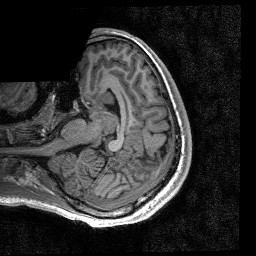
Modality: T1w
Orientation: axial